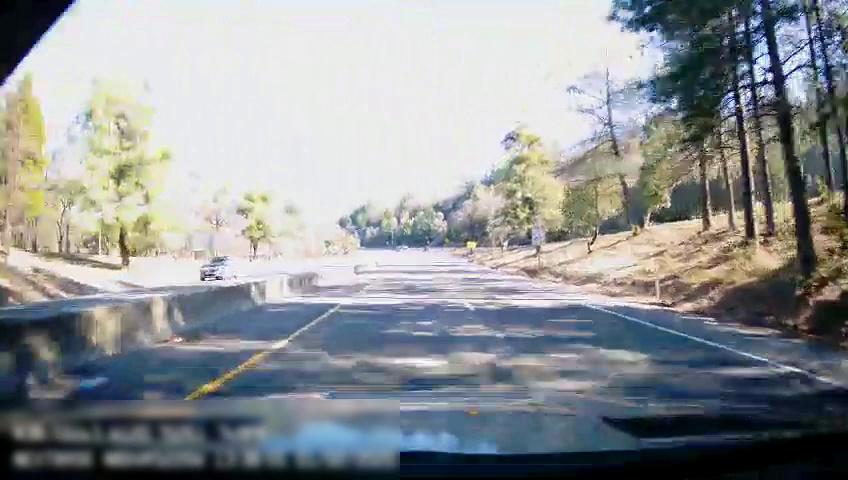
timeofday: Day
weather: Sunny
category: Drivable Space
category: Drivable Space
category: Vehicles | SUV
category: Lanes | Current Lane
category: Lanes | Current Lane
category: Lanes | Alternate Lane
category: Traffic | Signs
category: Traffic | Signs